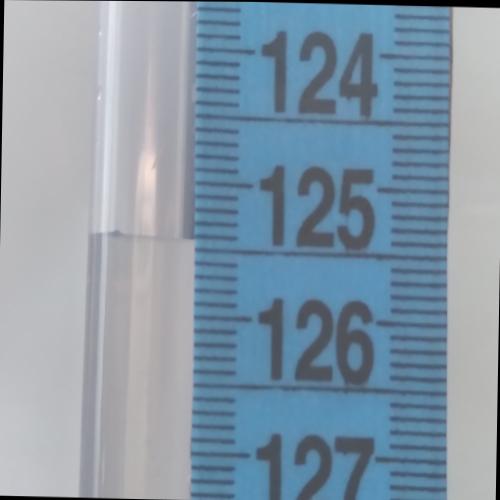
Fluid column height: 125.4 cm